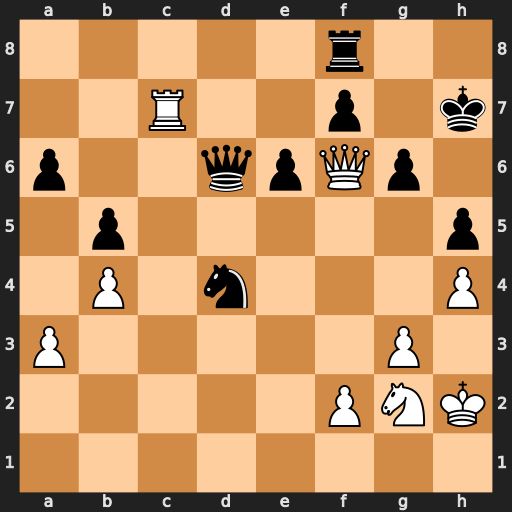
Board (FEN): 5r2/2R2p1k/p2qpQp1/1p5p/1P1n3P/P5P1/5PNK/8
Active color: w
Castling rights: -
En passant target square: -
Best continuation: Rxf7+ Rxf7 Qxf7+ Kh6 Nf4